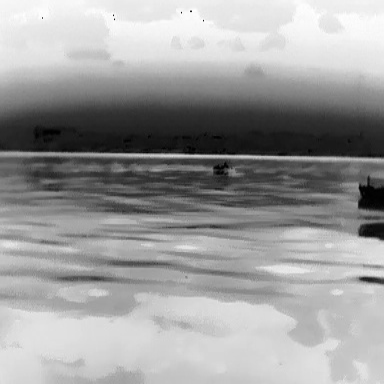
There are two objects shown in the infrared image, including a warship, and a liner.